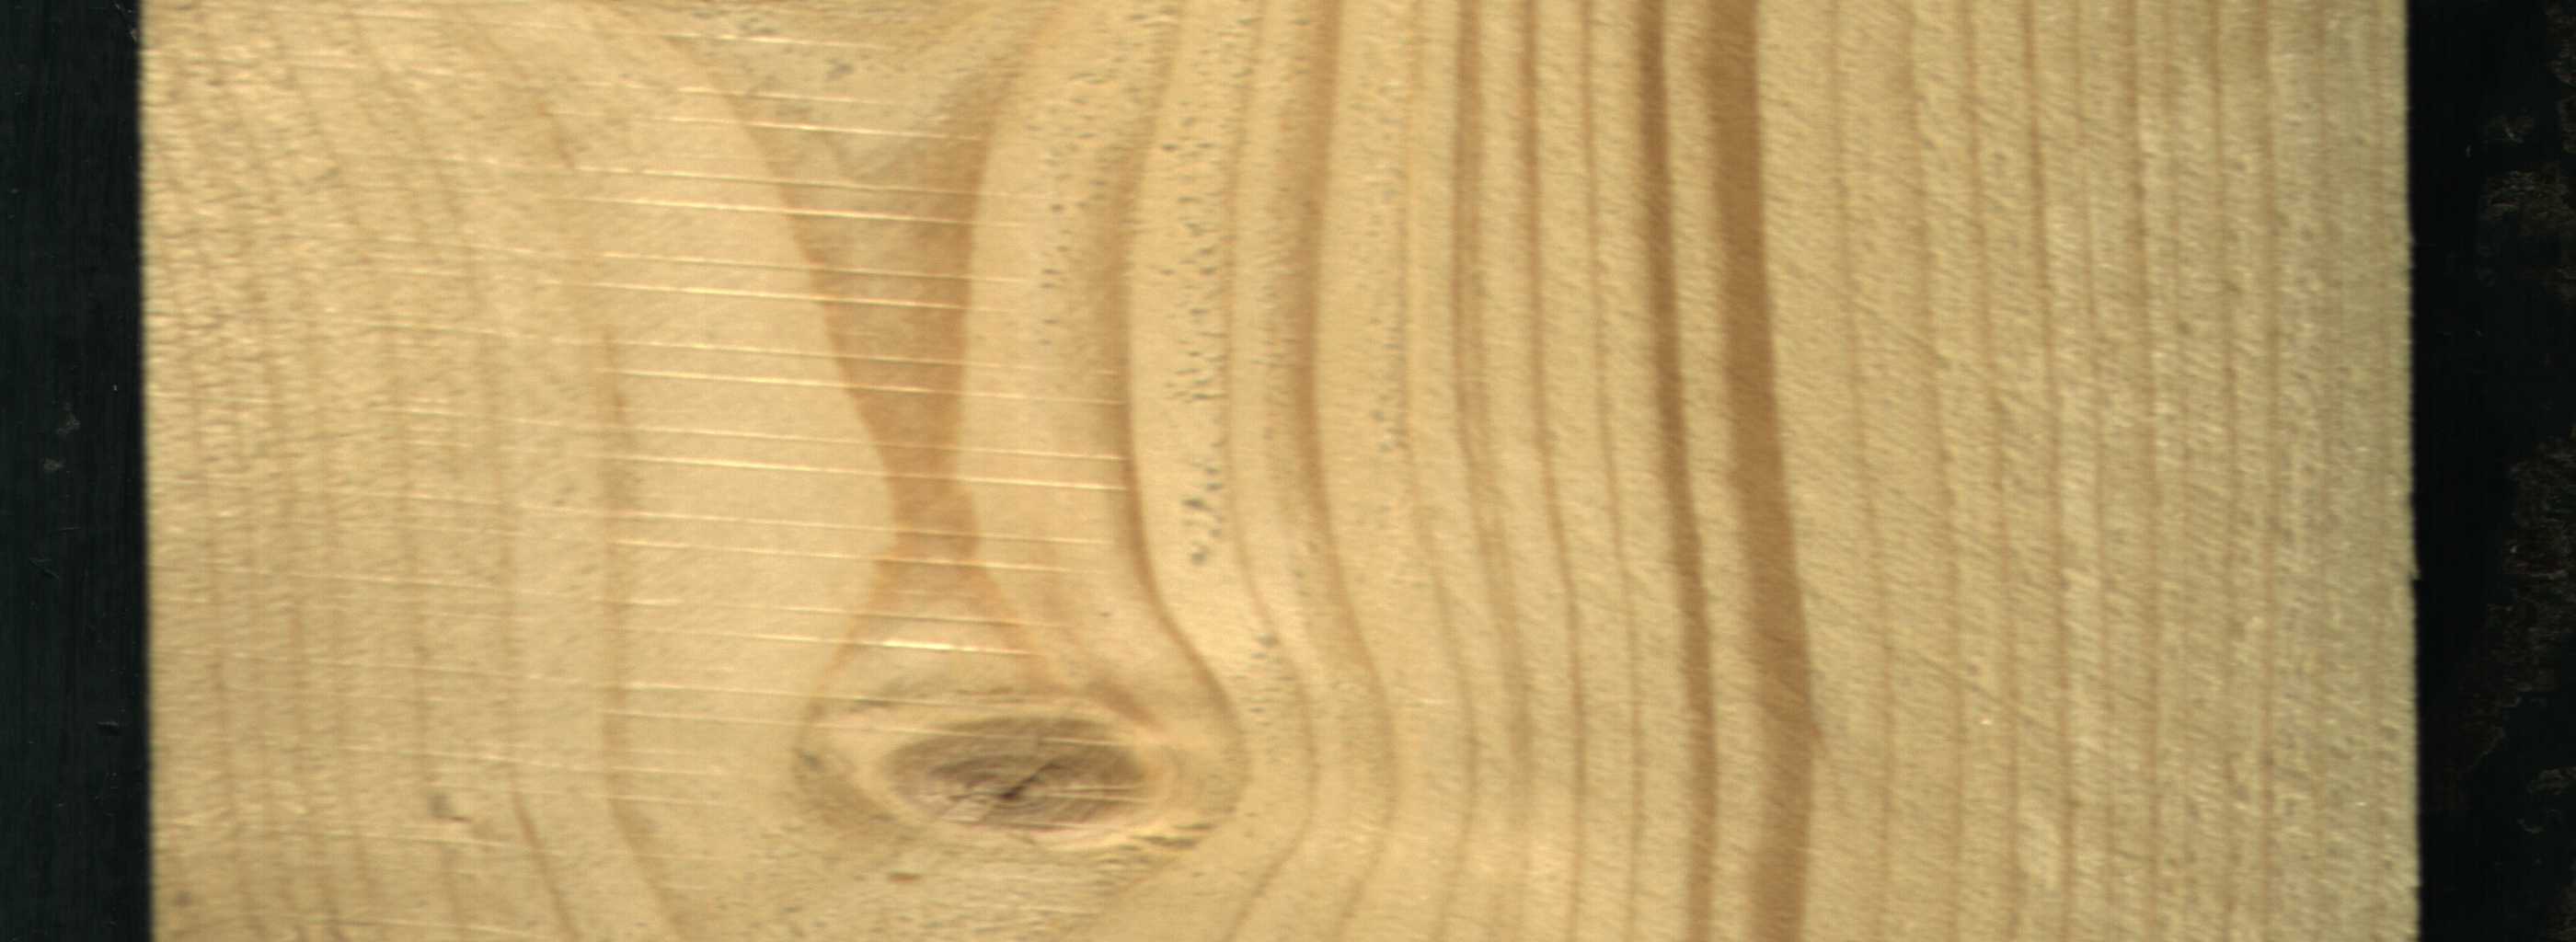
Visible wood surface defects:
Quartzity
Quartzity
Live_Knot